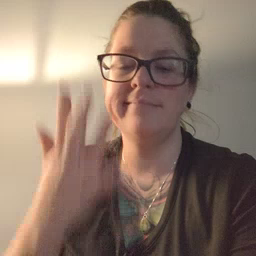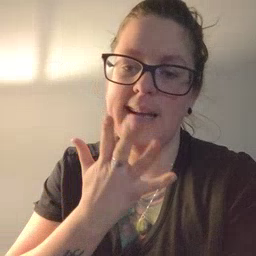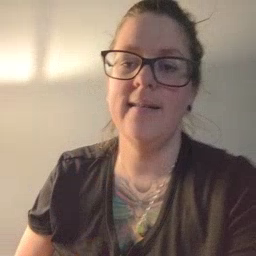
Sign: sad